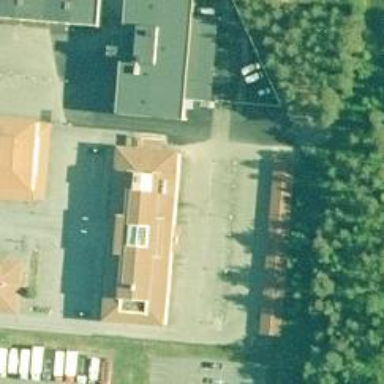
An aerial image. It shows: Fitness centre on leisure land.